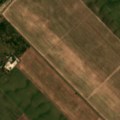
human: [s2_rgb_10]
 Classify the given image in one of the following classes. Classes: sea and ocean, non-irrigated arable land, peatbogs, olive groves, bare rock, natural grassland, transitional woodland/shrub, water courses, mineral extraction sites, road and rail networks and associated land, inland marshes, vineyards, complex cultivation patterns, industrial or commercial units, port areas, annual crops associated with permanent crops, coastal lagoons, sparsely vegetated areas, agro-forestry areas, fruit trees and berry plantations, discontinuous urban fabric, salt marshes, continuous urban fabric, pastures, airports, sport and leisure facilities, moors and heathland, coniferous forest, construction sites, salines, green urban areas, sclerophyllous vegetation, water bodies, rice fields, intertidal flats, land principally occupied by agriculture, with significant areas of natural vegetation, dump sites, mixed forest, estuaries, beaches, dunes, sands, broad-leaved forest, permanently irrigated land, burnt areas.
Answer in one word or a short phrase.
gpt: industrial or commercial units, non-irrigated arable land